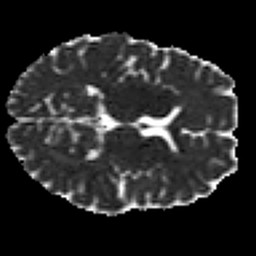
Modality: MD
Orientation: axial
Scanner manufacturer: siemens
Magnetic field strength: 3 T
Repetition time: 7.8 s
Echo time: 0.09 s